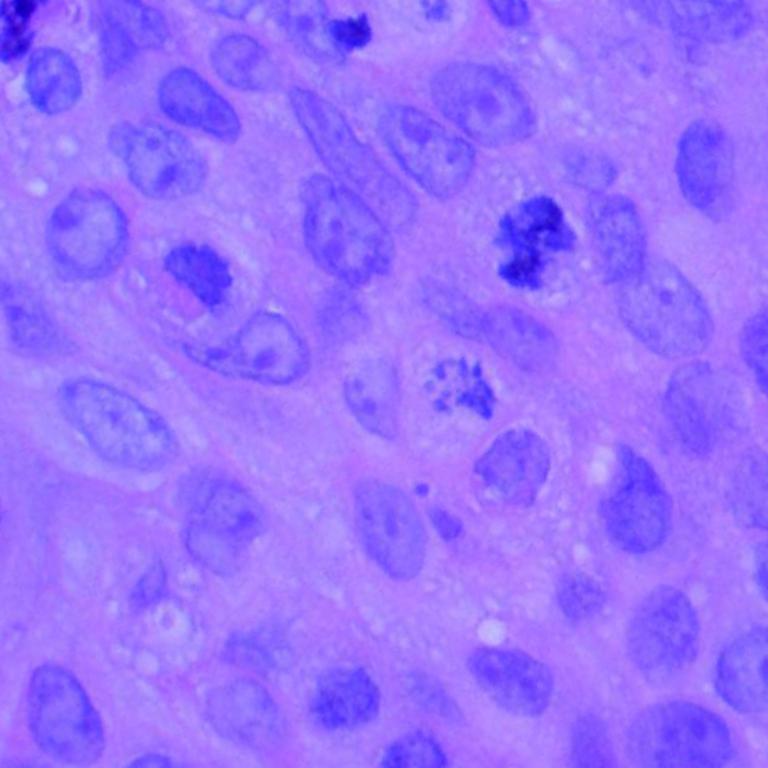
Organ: lung
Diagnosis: squamous carcinomas